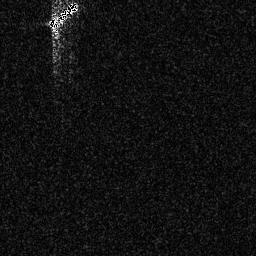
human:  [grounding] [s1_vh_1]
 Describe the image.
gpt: In the satellite image, there is  <ref>1 medium ship </ref> <box>[[17, 0, 30, 11, 0]]</box> located at top left.